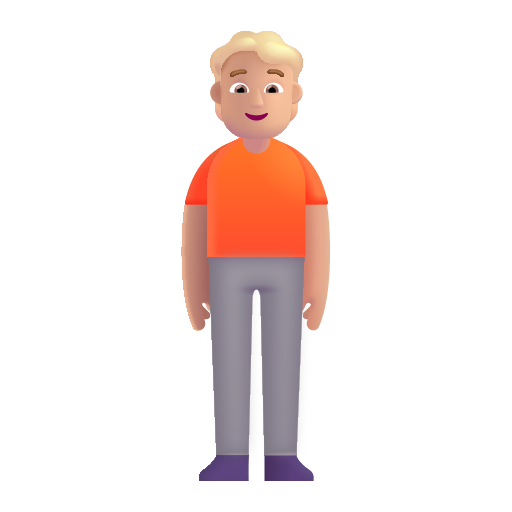
person standing color  light